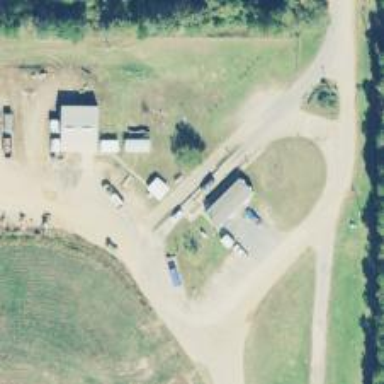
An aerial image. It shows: Weighbridge facility.